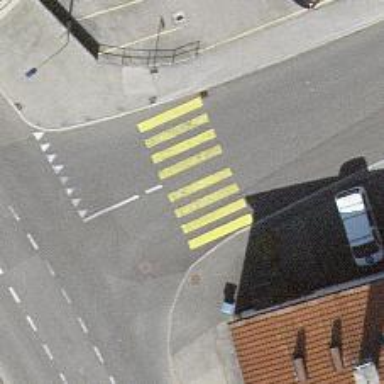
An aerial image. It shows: Zebra crossing on the road.